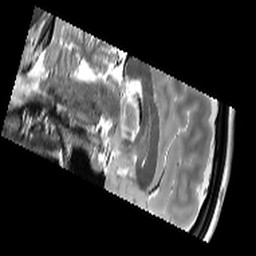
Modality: T2starw
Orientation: sagittal
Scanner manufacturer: siemens
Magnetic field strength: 3 T
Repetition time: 9.86 s
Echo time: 0.05 s